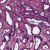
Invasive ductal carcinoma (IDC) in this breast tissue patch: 1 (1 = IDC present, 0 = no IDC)